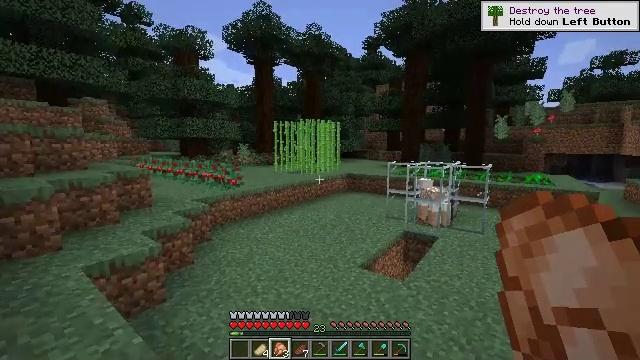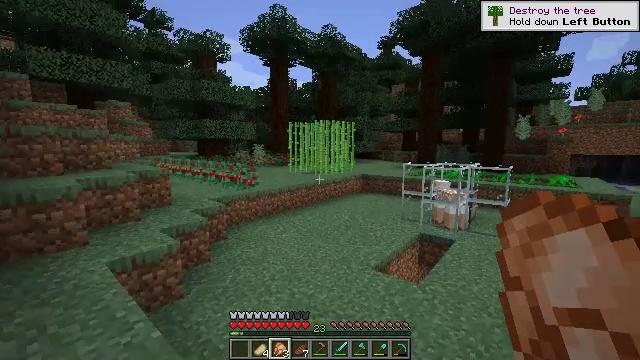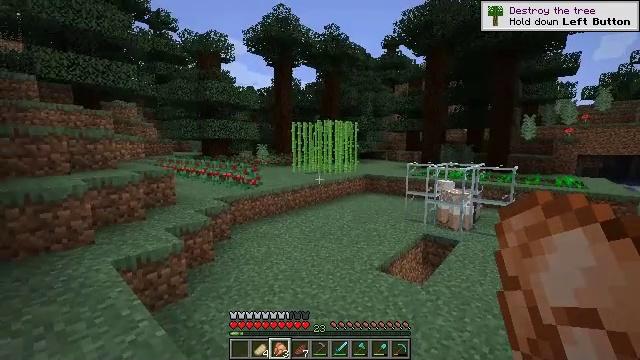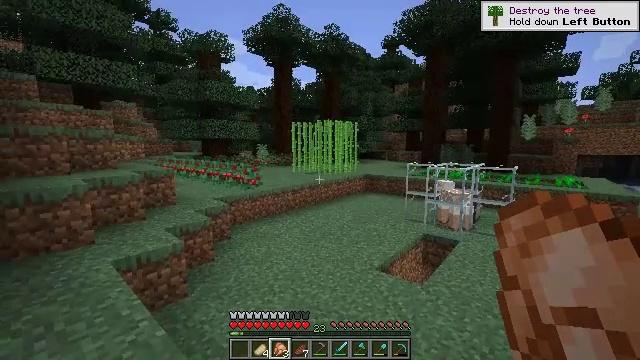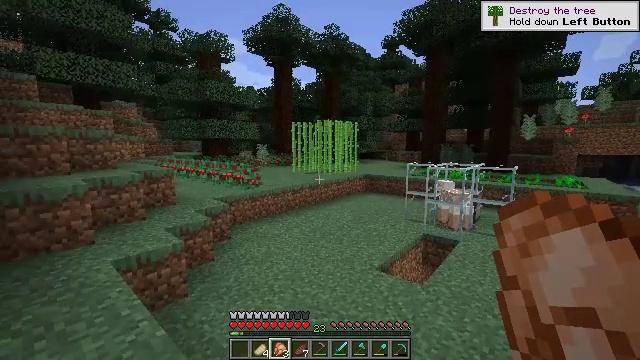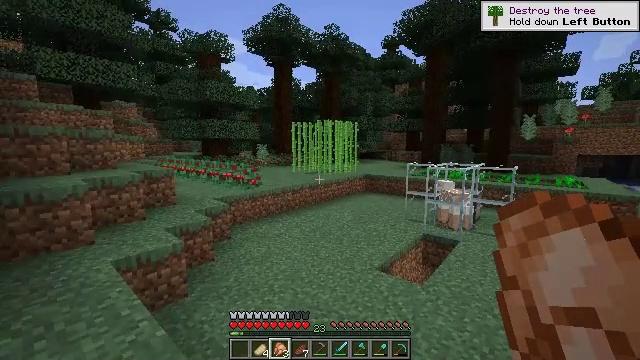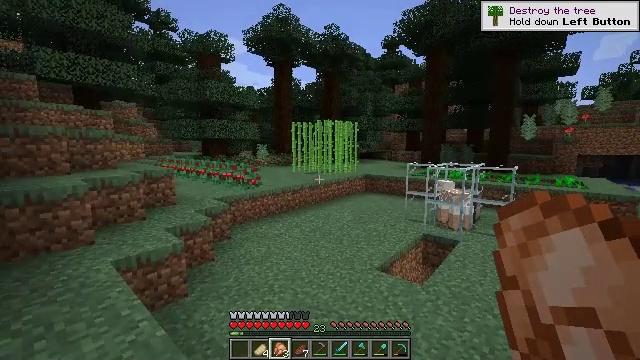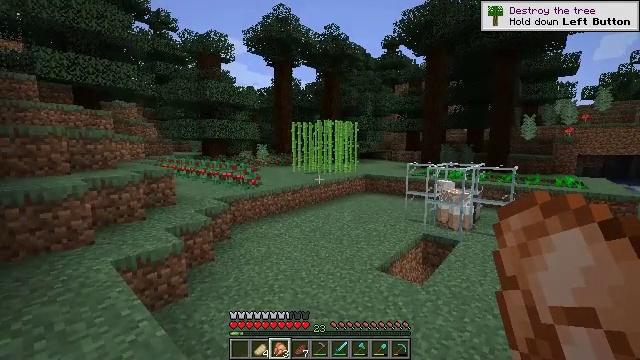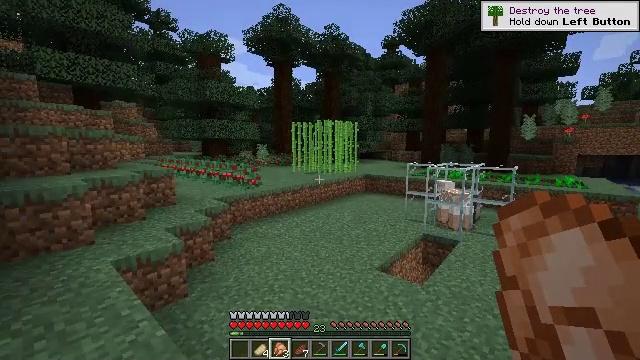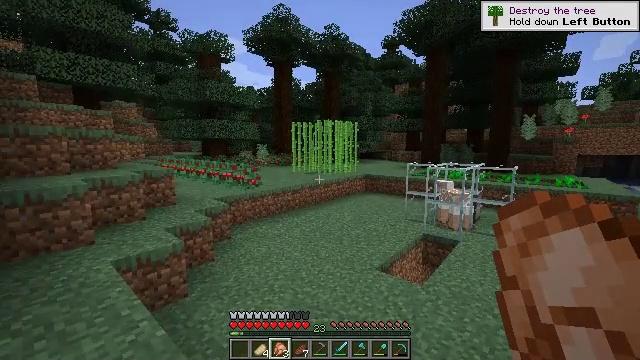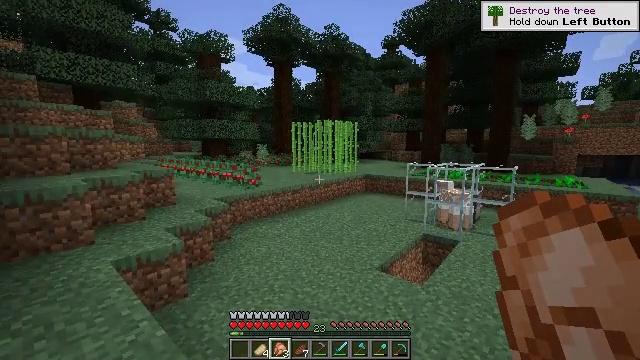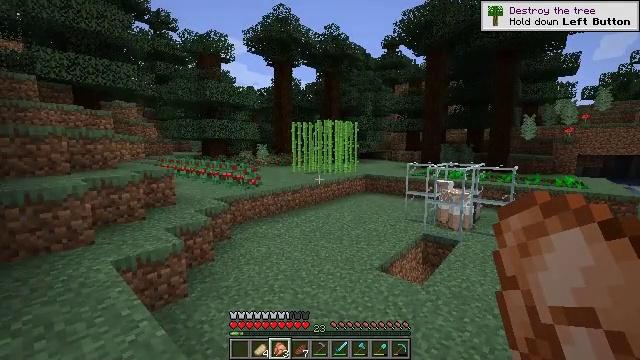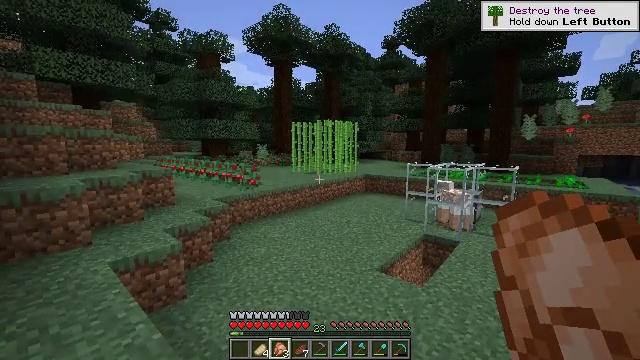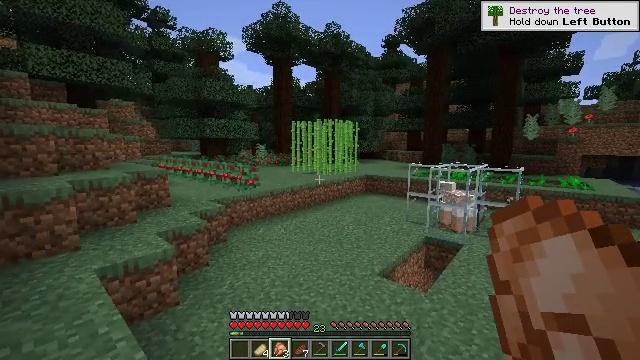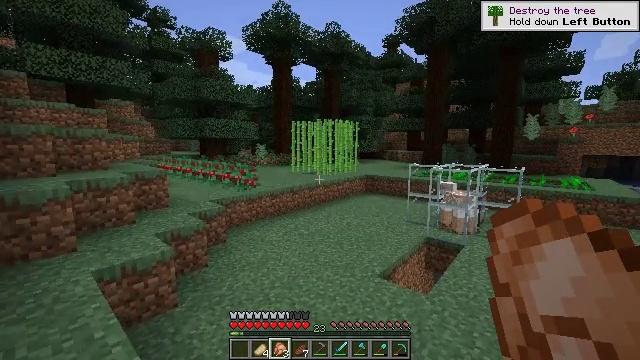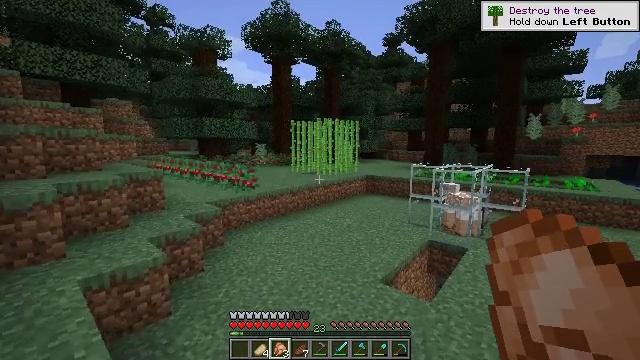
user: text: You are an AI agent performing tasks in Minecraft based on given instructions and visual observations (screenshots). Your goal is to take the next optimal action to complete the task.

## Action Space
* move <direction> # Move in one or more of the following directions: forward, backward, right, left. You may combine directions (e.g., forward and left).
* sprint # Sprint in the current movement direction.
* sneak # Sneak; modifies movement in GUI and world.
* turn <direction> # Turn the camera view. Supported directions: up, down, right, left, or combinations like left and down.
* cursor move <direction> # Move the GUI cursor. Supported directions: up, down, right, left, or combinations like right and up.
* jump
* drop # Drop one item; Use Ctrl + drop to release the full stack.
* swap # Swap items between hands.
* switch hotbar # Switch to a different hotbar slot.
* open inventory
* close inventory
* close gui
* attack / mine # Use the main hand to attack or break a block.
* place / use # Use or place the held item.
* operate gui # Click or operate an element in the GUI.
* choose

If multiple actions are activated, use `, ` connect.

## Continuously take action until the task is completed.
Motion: motion action
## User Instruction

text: Collect sugar cane near water sources.
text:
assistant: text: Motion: turn left
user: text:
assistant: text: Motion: no_op
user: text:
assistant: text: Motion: no_op
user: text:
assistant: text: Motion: no_op
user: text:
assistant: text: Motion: no_op
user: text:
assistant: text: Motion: no_op
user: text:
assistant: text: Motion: no_op
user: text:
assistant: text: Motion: no_op
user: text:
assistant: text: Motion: no_op
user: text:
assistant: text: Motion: no_op
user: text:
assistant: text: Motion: no_op
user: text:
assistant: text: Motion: move forward
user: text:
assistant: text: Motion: move forward
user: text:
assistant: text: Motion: move forward
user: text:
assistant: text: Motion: move forward
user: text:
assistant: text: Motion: move forward
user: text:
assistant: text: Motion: move forward
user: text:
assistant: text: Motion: move forward
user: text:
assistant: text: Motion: move forward, sprint
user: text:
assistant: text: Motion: move forward, sprint
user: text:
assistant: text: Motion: move forward, sprint
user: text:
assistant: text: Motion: move forward, sprint
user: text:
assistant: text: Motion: move forward, sprint
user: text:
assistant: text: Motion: move forward
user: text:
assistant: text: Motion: move forward
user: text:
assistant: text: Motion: move forward
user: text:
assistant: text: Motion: move forward
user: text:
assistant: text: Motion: move forward
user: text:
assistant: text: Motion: move forward
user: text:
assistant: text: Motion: move forward